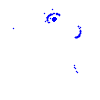
Particle: electron